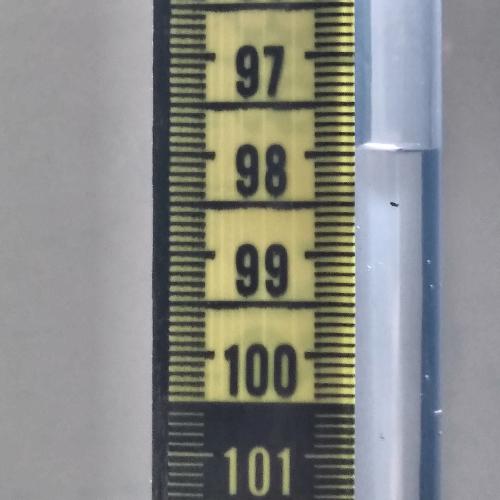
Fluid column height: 98.0 cm